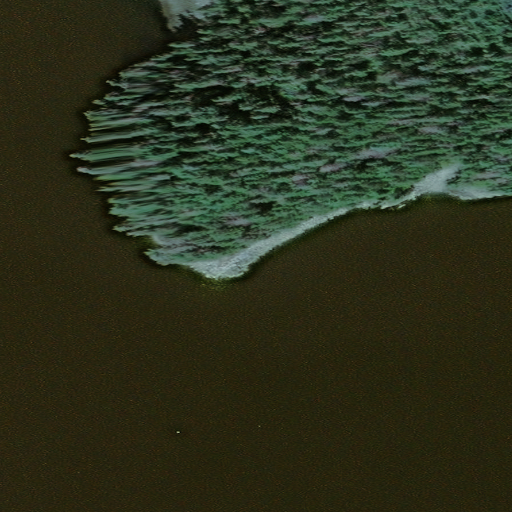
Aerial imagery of cape in Alaska named Point Sinbad containing only unknown